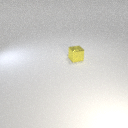
small yellow metal cube